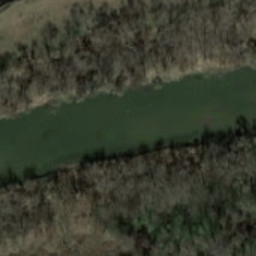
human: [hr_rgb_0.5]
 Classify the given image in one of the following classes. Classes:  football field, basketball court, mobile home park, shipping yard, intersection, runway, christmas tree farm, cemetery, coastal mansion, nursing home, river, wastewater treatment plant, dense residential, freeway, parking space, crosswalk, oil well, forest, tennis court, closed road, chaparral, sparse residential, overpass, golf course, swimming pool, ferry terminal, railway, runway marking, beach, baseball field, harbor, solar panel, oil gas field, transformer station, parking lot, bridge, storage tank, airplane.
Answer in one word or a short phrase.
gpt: river